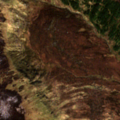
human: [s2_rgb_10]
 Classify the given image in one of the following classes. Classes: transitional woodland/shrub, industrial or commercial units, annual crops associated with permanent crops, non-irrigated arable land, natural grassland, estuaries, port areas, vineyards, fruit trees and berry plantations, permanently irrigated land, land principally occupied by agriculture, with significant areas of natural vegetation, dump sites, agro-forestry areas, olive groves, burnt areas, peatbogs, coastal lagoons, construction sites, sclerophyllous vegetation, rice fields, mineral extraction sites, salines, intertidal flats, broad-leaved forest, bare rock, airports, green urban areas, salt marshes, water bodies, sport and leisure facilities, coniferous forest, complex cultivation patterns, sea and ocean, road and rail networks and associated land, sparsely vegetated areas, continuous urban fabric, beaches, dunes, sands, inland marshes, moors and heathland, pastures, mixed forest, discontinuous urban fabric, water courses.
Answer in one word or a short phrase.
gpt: moors and heathland, transitional woodland/shrub, peatbogs